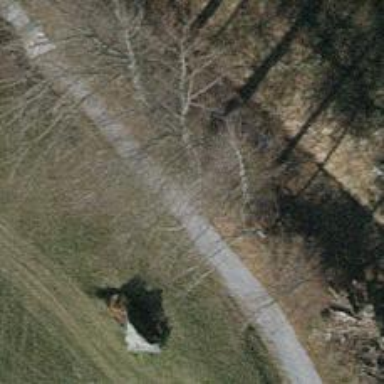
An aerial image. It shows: Road with steps.